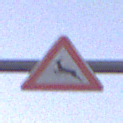
Verkehrszeichen: WildwechselRechts
Umgebung: Outdoor, Suburban
Tageszeit: SunriseSunset
Wetter: PartlyCloudy
Licht: Natural
Jahreszeit: NotSpecified
Kontrast: LowContrast